Question:
My image says it all.
At #1 screenshot is how it is right now
At #2 is how I want it to be
How can i do this?
Here's my current html:
'''
<div>
<span style='float: left; margin: 10px; width: 60px; display: block;'>
<img style='border: 1px solid #FFF; width: 61px; height: 80px;' src='images/profilePhoto/thumbs/104.jpg'>
<br>Rafo O.
</span>
<h1>(inget amne)</h1>
<div>
Lorem ipsum dolor sit amet, consectetur adipiscing elit. Donec fringilla urna eget urna euismod aliquet. Duis porta volutpat blandit. Phasellus bibendum bibendum porta. Nunc molestie tristique leo, sed euismod orci ultricies vitae. Mauris non libero a leo ultricies laoreet. Suspendisse luctus urna vel sapien tristique vitae semper nulla eleifend. Integer congue aliquam pharetra. Phasellus diam neque, tincidunt vel elementum vel, ornare sit amet mi. Nulla tincidunt purus in odio vulputate mollis. Nunc urna odio, rutrum eu ultricies a, facilisis ullamcorper nunc. In purus velit, varius vel laoreet eu, tincidunt non purus. Nulla facilisi. Sed ac lectus nibh. Praesent non velit nibh.<br />
........
</div>
<p style='float: right; color: grey; font-weight: bold;'>1-11-2010 kl. 13:28</p></div>
<div class='clearfloat'></div>
'''
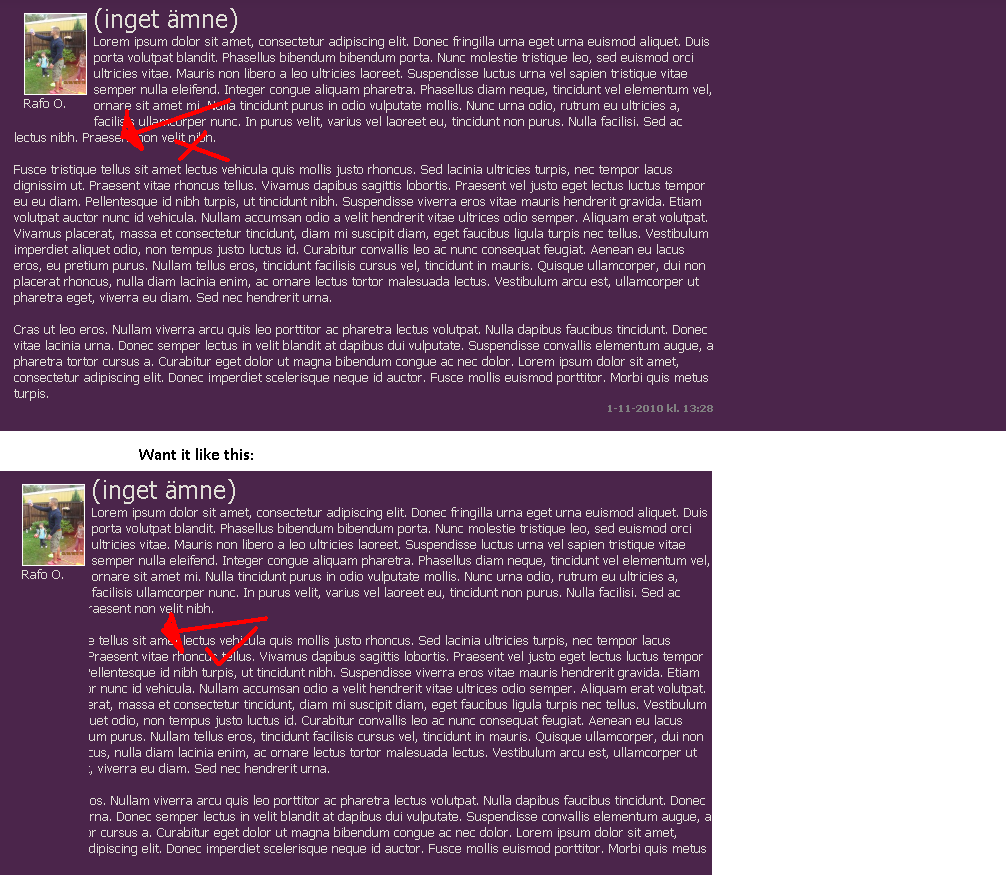
Answer: Add a margin to the left of the text:
'''
<div style="margin-left:100px;">
<h1>(inget amne)</h1>
<div>
Lorem ipsum dolor sit amet, consectetur adipiscing elit. [...]
</div>
</div>
'''
You should consider unobstrusive CSS and move your styles out of your markup (use external files).